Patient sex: M
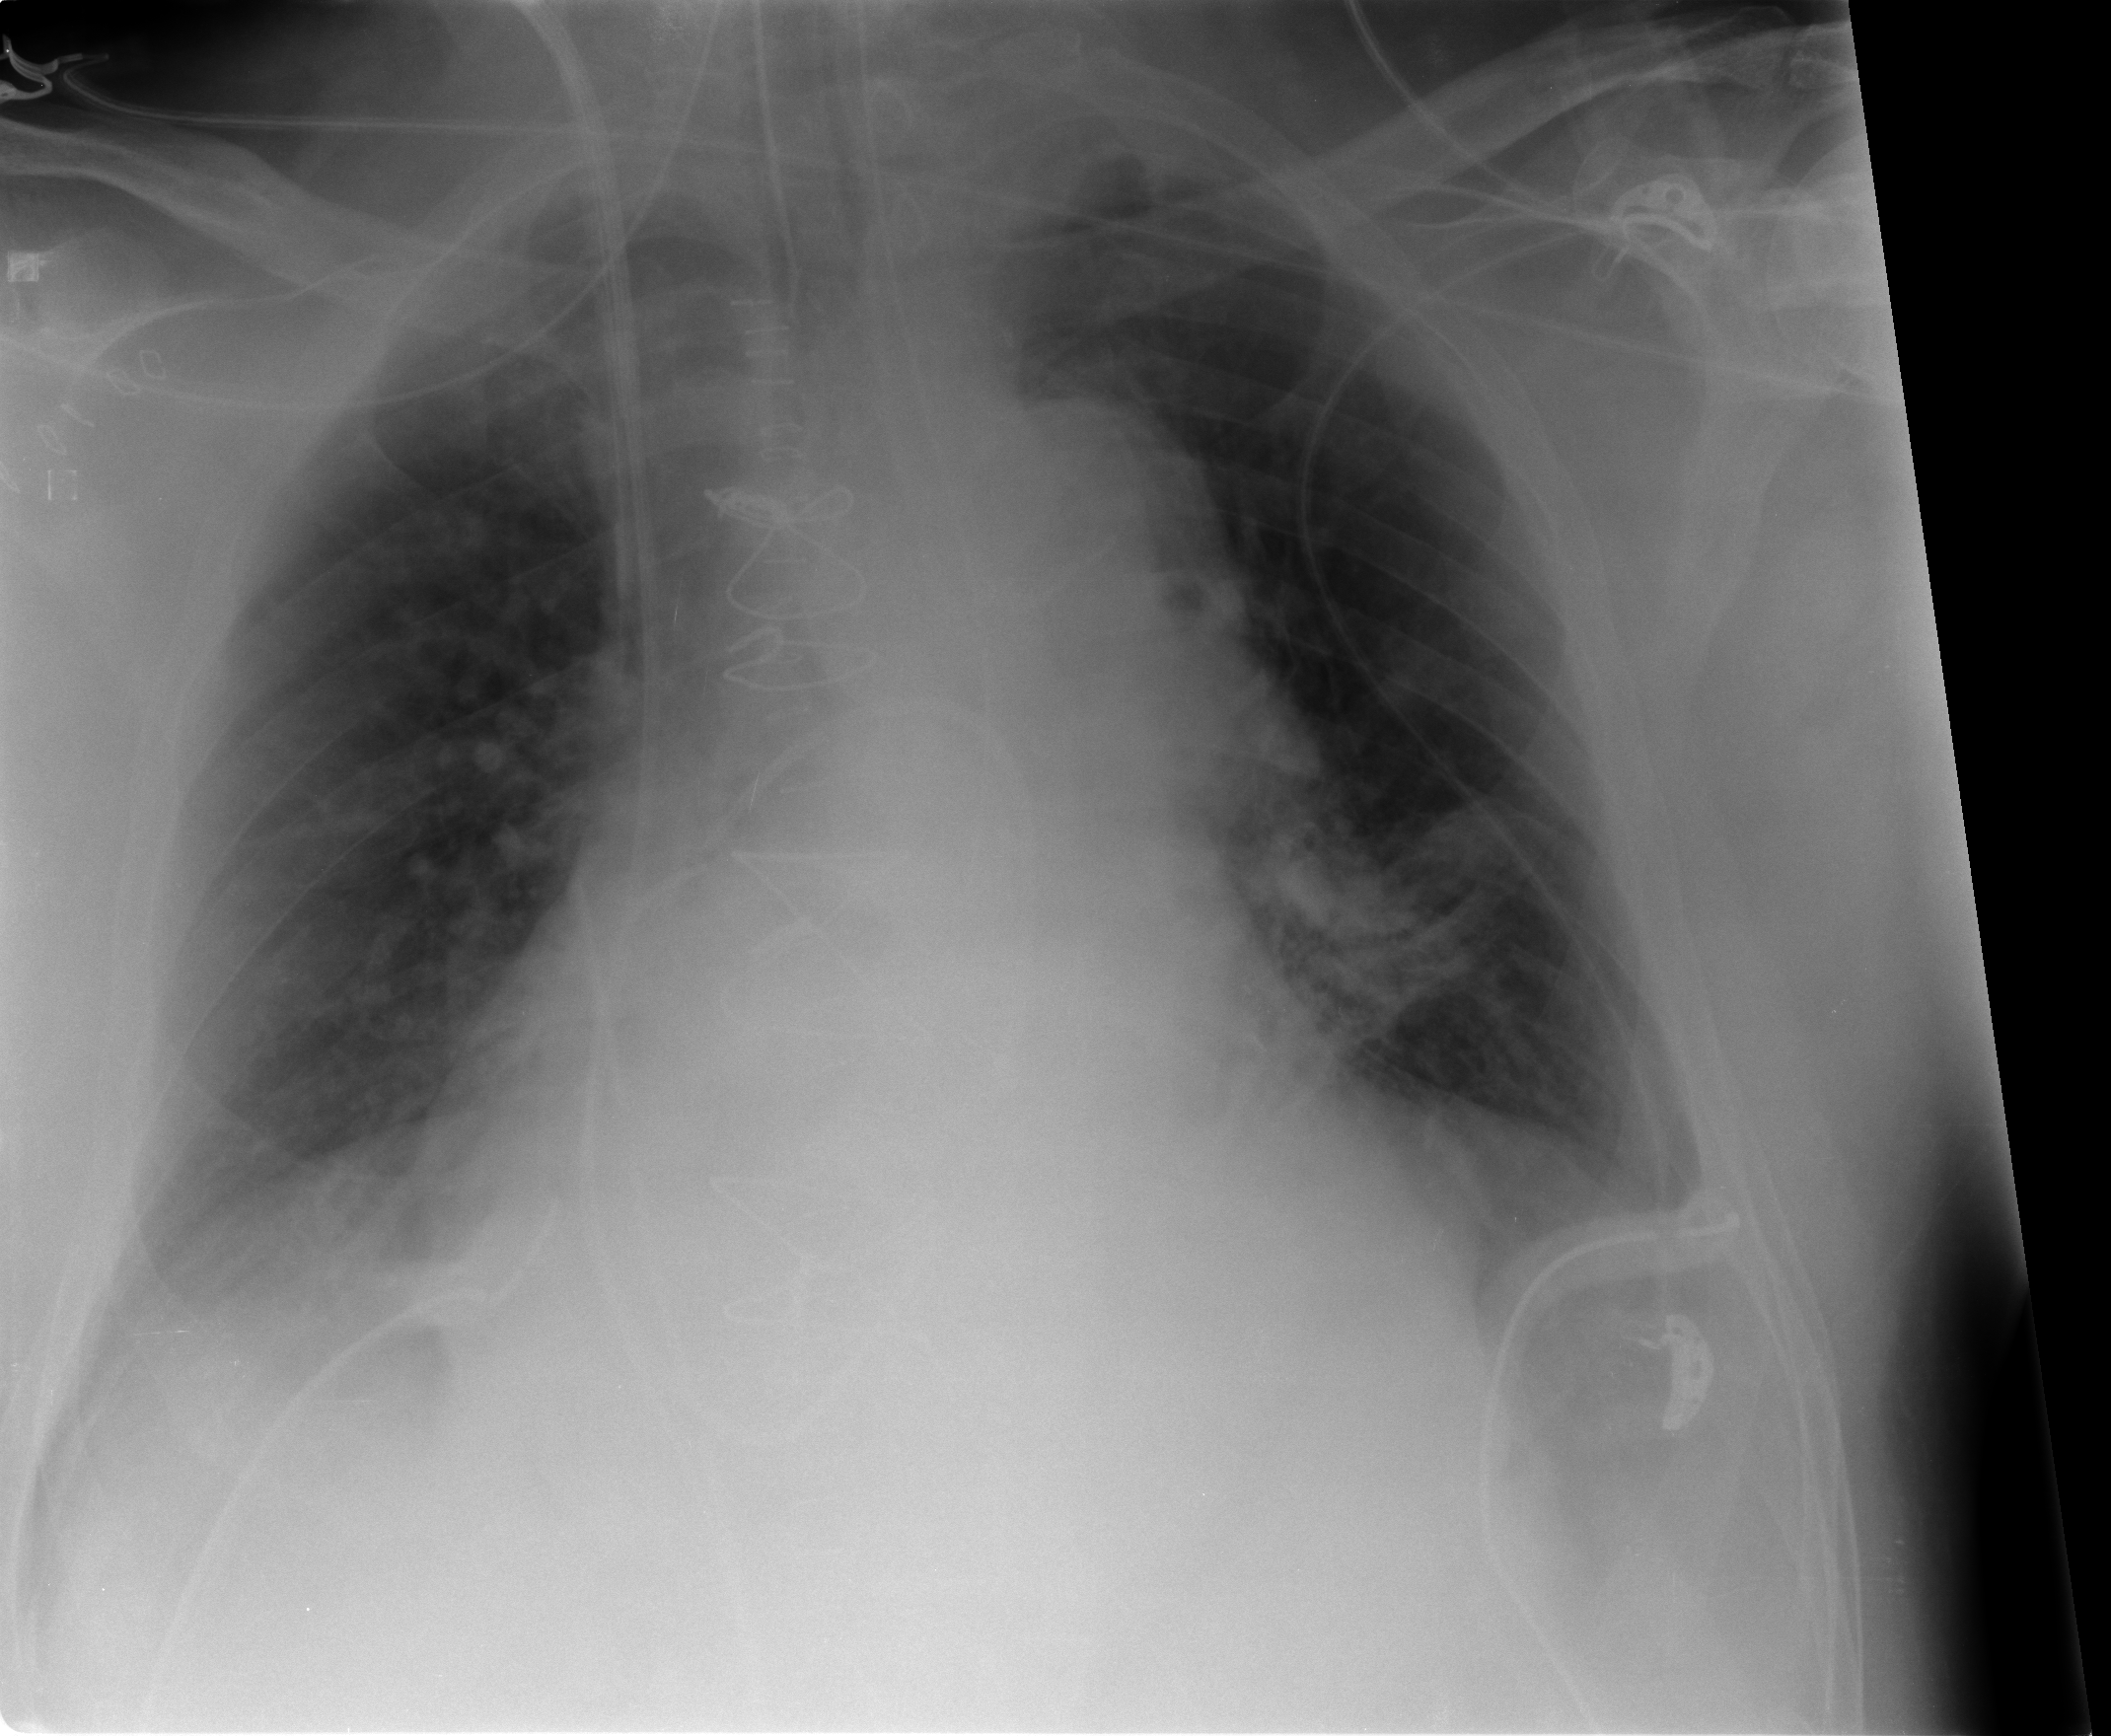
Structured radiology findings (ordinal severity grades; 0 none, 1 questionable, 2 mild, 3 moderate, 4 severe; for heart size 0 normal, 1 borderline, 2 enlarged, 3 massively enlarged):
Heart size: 2
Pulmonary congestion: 2
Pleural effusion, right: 1
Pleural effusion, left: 1
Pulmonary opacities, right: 0
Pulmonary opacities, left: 1
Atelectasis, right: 1
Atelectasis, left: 2